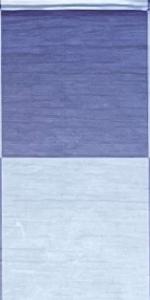
Label: Empty